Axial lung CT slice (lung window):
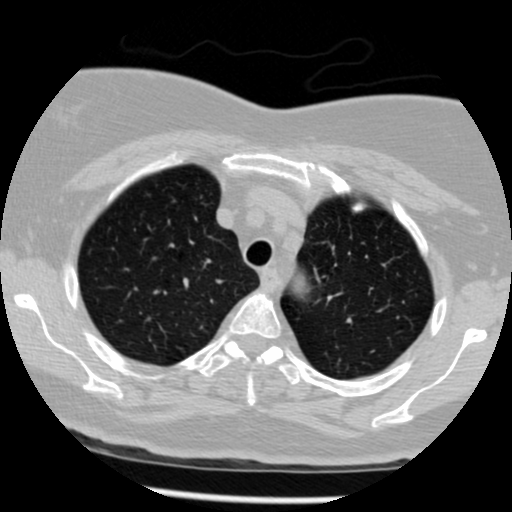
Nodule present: no